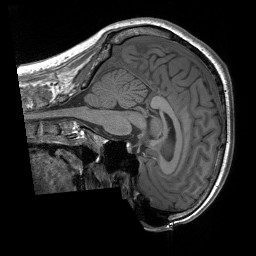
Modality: T1w
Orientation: sagittal
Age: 28
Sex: male
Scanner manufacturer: siemens
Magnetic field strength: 3 T
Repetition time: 1.9 s
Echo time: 0.00243 s